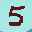
Label: 5